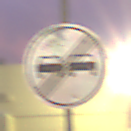
Verkehrszeichen: EndeUeberholverbot
Umgebung: Outdoor, Urban
Tageszeit: SunriseSunset
Wetter: PartlyCloudy
Licht: Artificial
Jahreszeit: NotSpecified
Kontrast: HighContrast